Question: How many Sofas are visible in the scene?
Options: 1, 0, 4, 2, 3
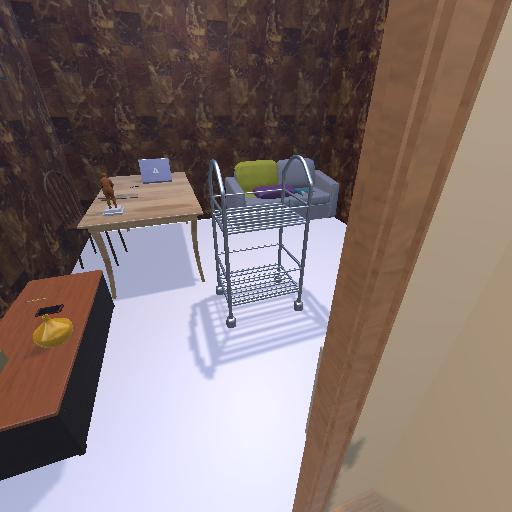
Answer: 1